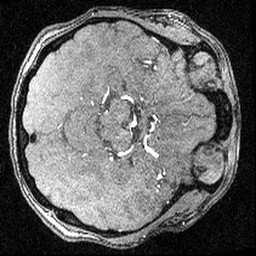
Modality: angio
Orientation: axial
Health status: ill
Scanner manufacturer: siemens
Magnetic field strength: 3 T
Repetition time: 0.022 s
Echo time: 0.00395 s